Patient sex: F
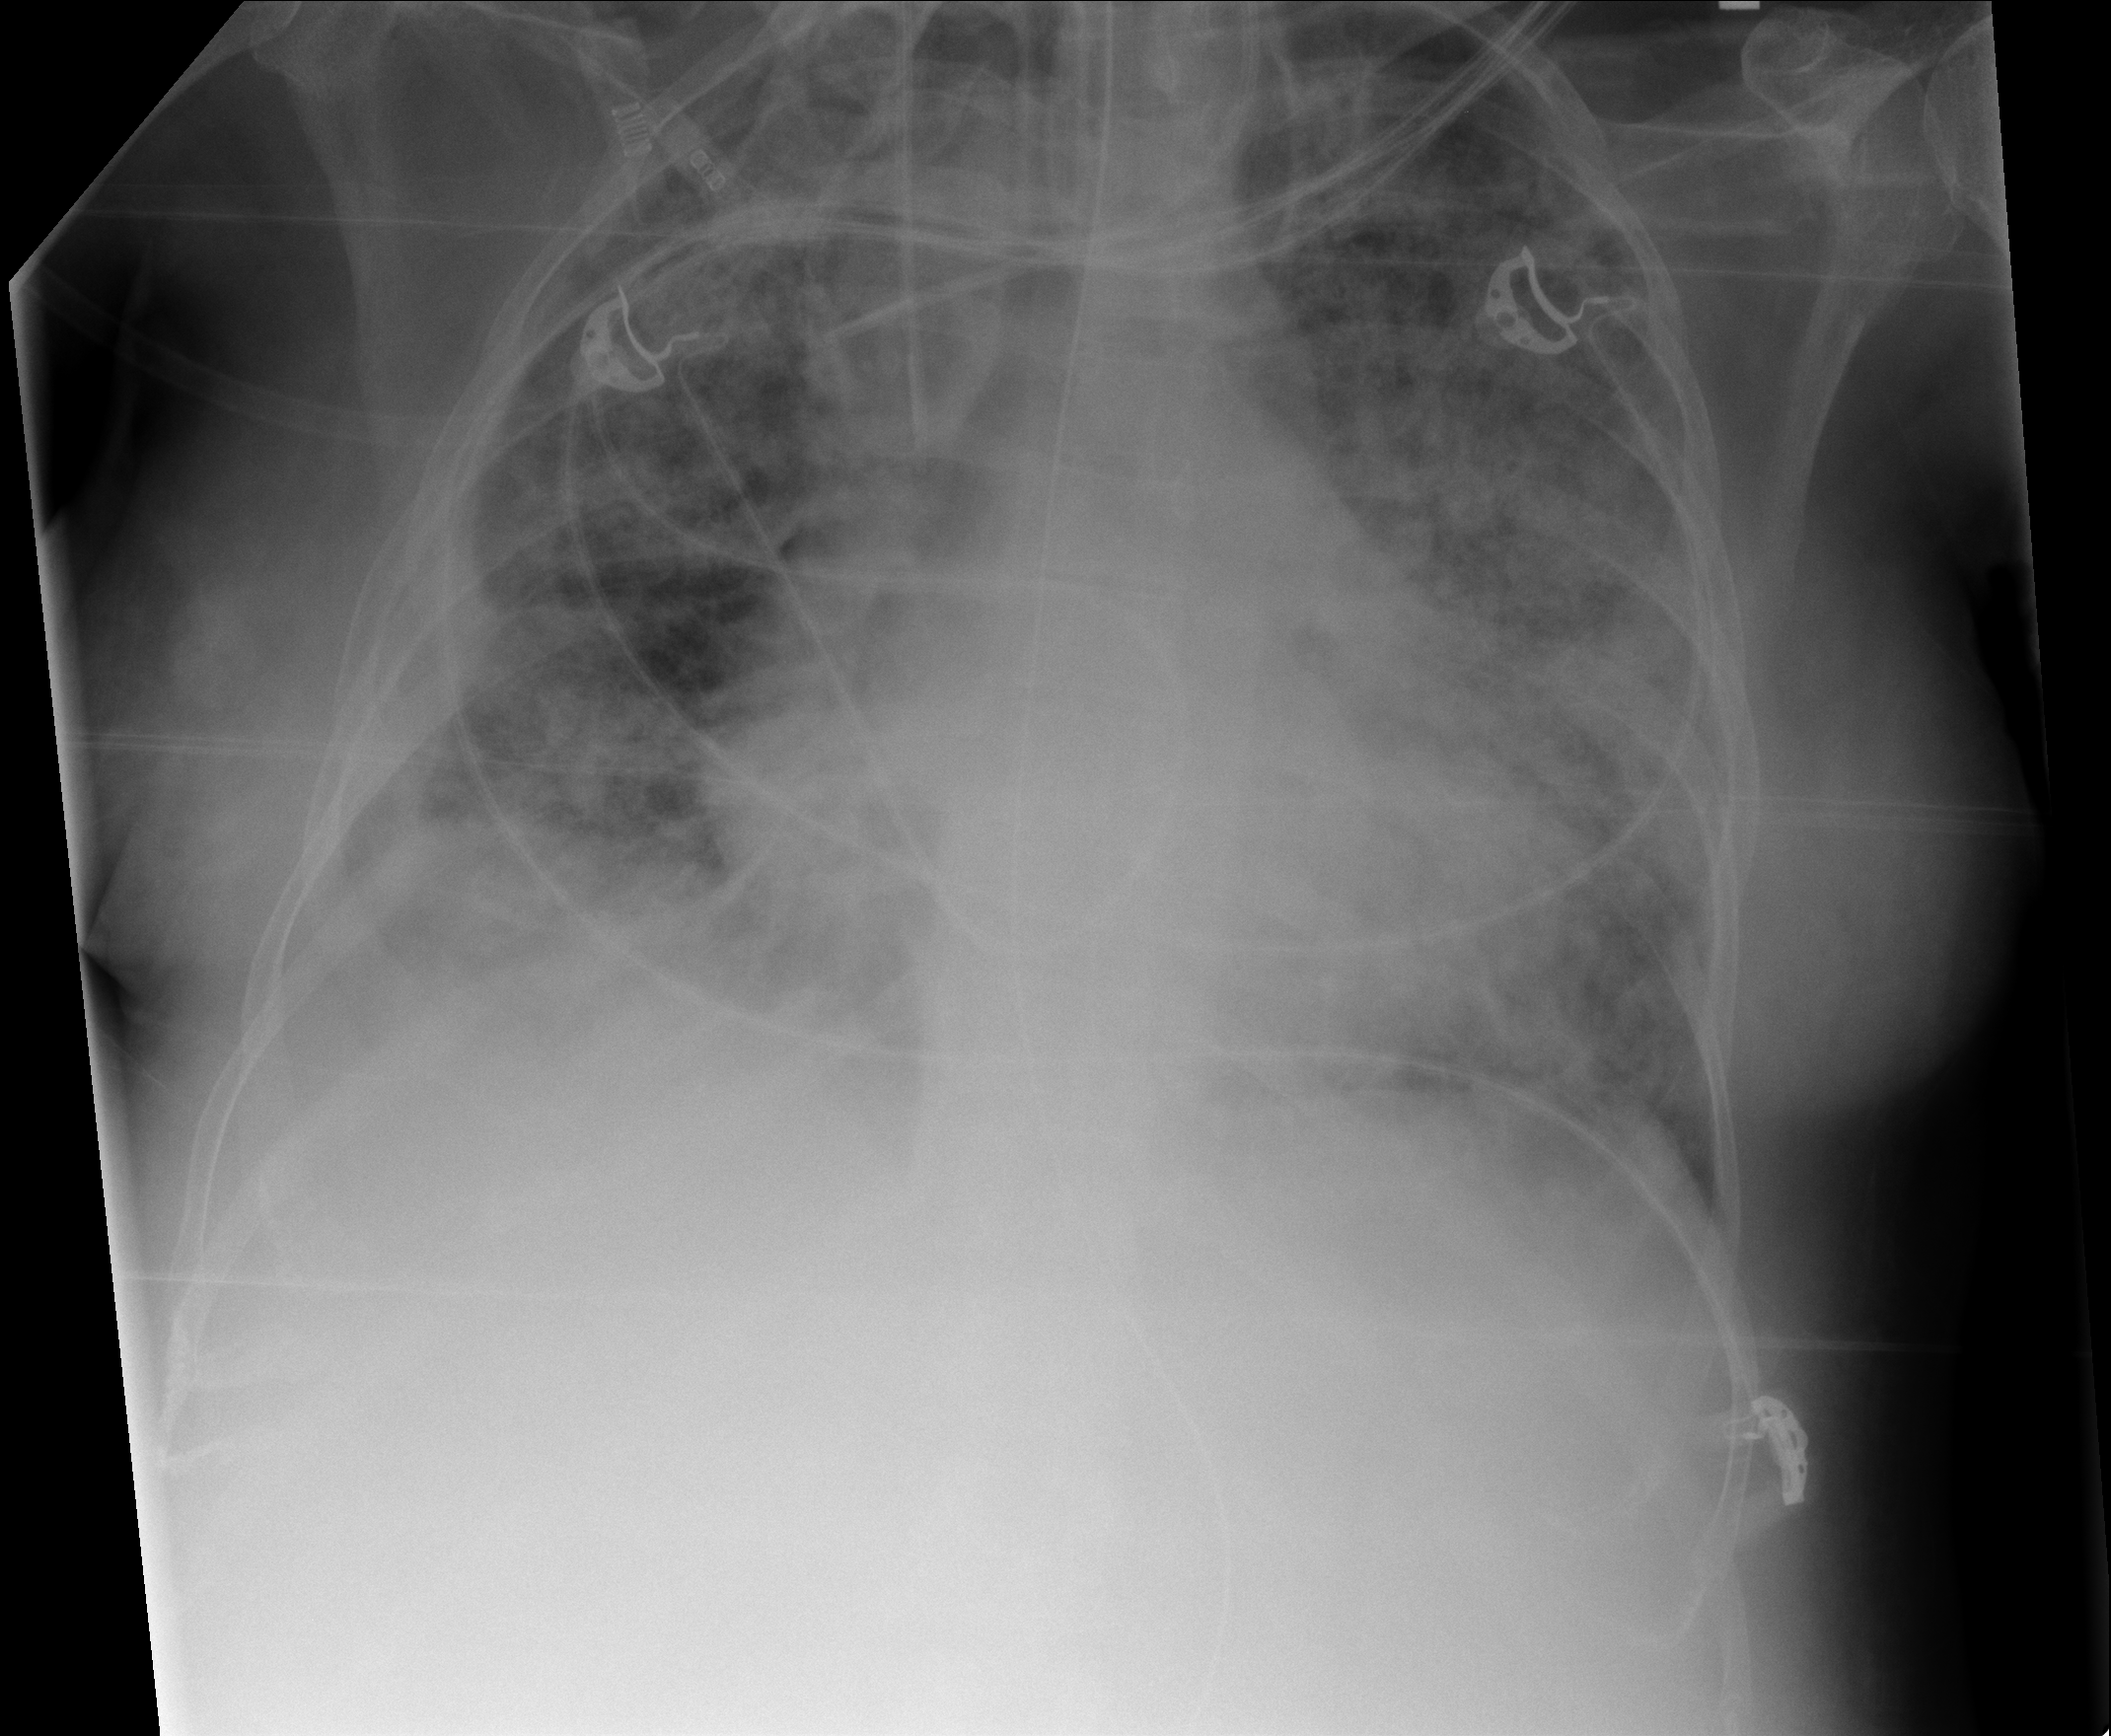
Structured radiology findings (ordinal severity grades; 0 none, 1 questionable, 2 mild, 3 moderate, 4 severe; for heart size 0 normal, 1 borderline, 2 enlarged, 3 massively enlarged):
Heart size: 2
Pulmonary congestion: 2
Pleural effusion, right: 2
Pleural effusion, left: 0
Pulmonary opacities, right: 4
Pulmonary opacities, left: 4
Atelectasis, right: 3
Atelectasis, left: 3